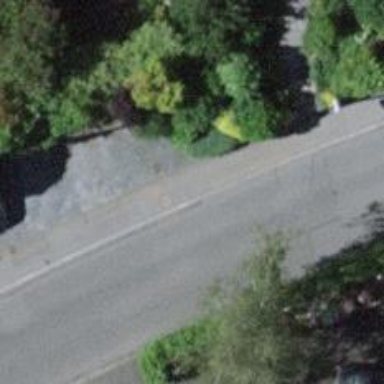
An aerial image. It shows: Sidewalk.